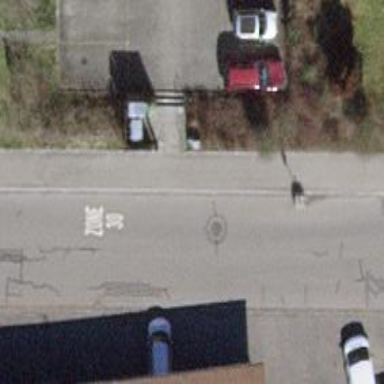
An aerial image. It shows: Road with steps.